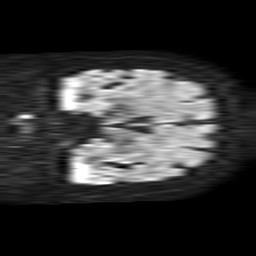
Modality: TRACE
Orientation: coronal
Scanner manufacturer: philips
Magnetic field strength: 1.5 T
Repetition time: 4.6 s
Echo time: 0.08631 s